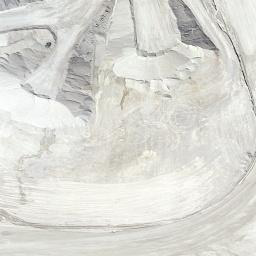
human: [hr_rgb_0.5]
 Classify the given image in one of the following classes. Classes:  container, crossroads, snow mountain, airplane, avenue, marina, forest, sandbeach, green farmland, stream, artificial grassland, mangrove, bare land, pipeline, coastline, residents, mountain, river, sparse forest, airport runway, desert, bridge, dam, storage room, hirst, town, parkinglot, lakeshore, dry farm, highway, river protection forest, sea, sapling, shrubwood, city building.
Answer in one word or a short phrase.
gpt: bare land